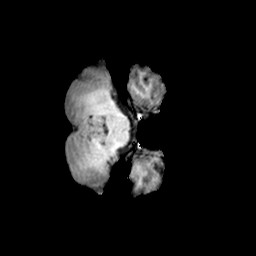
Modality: T1w
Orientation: axial
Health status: ill
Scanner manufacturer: siemens
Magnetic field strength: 3 T
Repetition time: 2 s
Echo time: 0.00303 s